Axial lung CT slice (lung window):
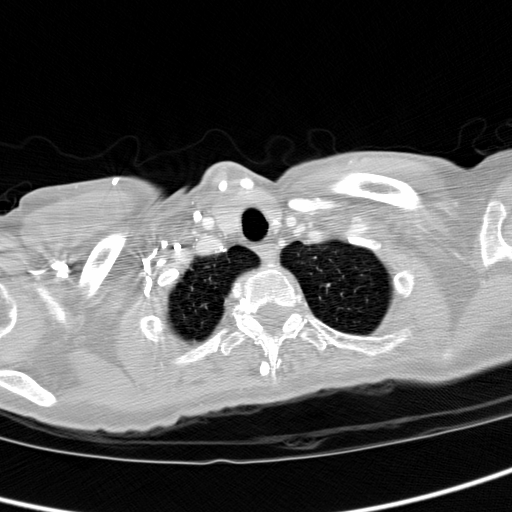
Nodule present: no